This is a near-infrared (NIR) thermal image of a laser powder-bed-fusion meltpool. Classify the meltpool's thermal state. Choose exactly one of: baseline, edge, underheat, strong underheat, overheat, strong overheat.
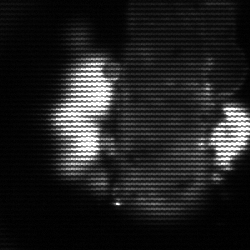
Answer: strong underheat